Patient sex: M
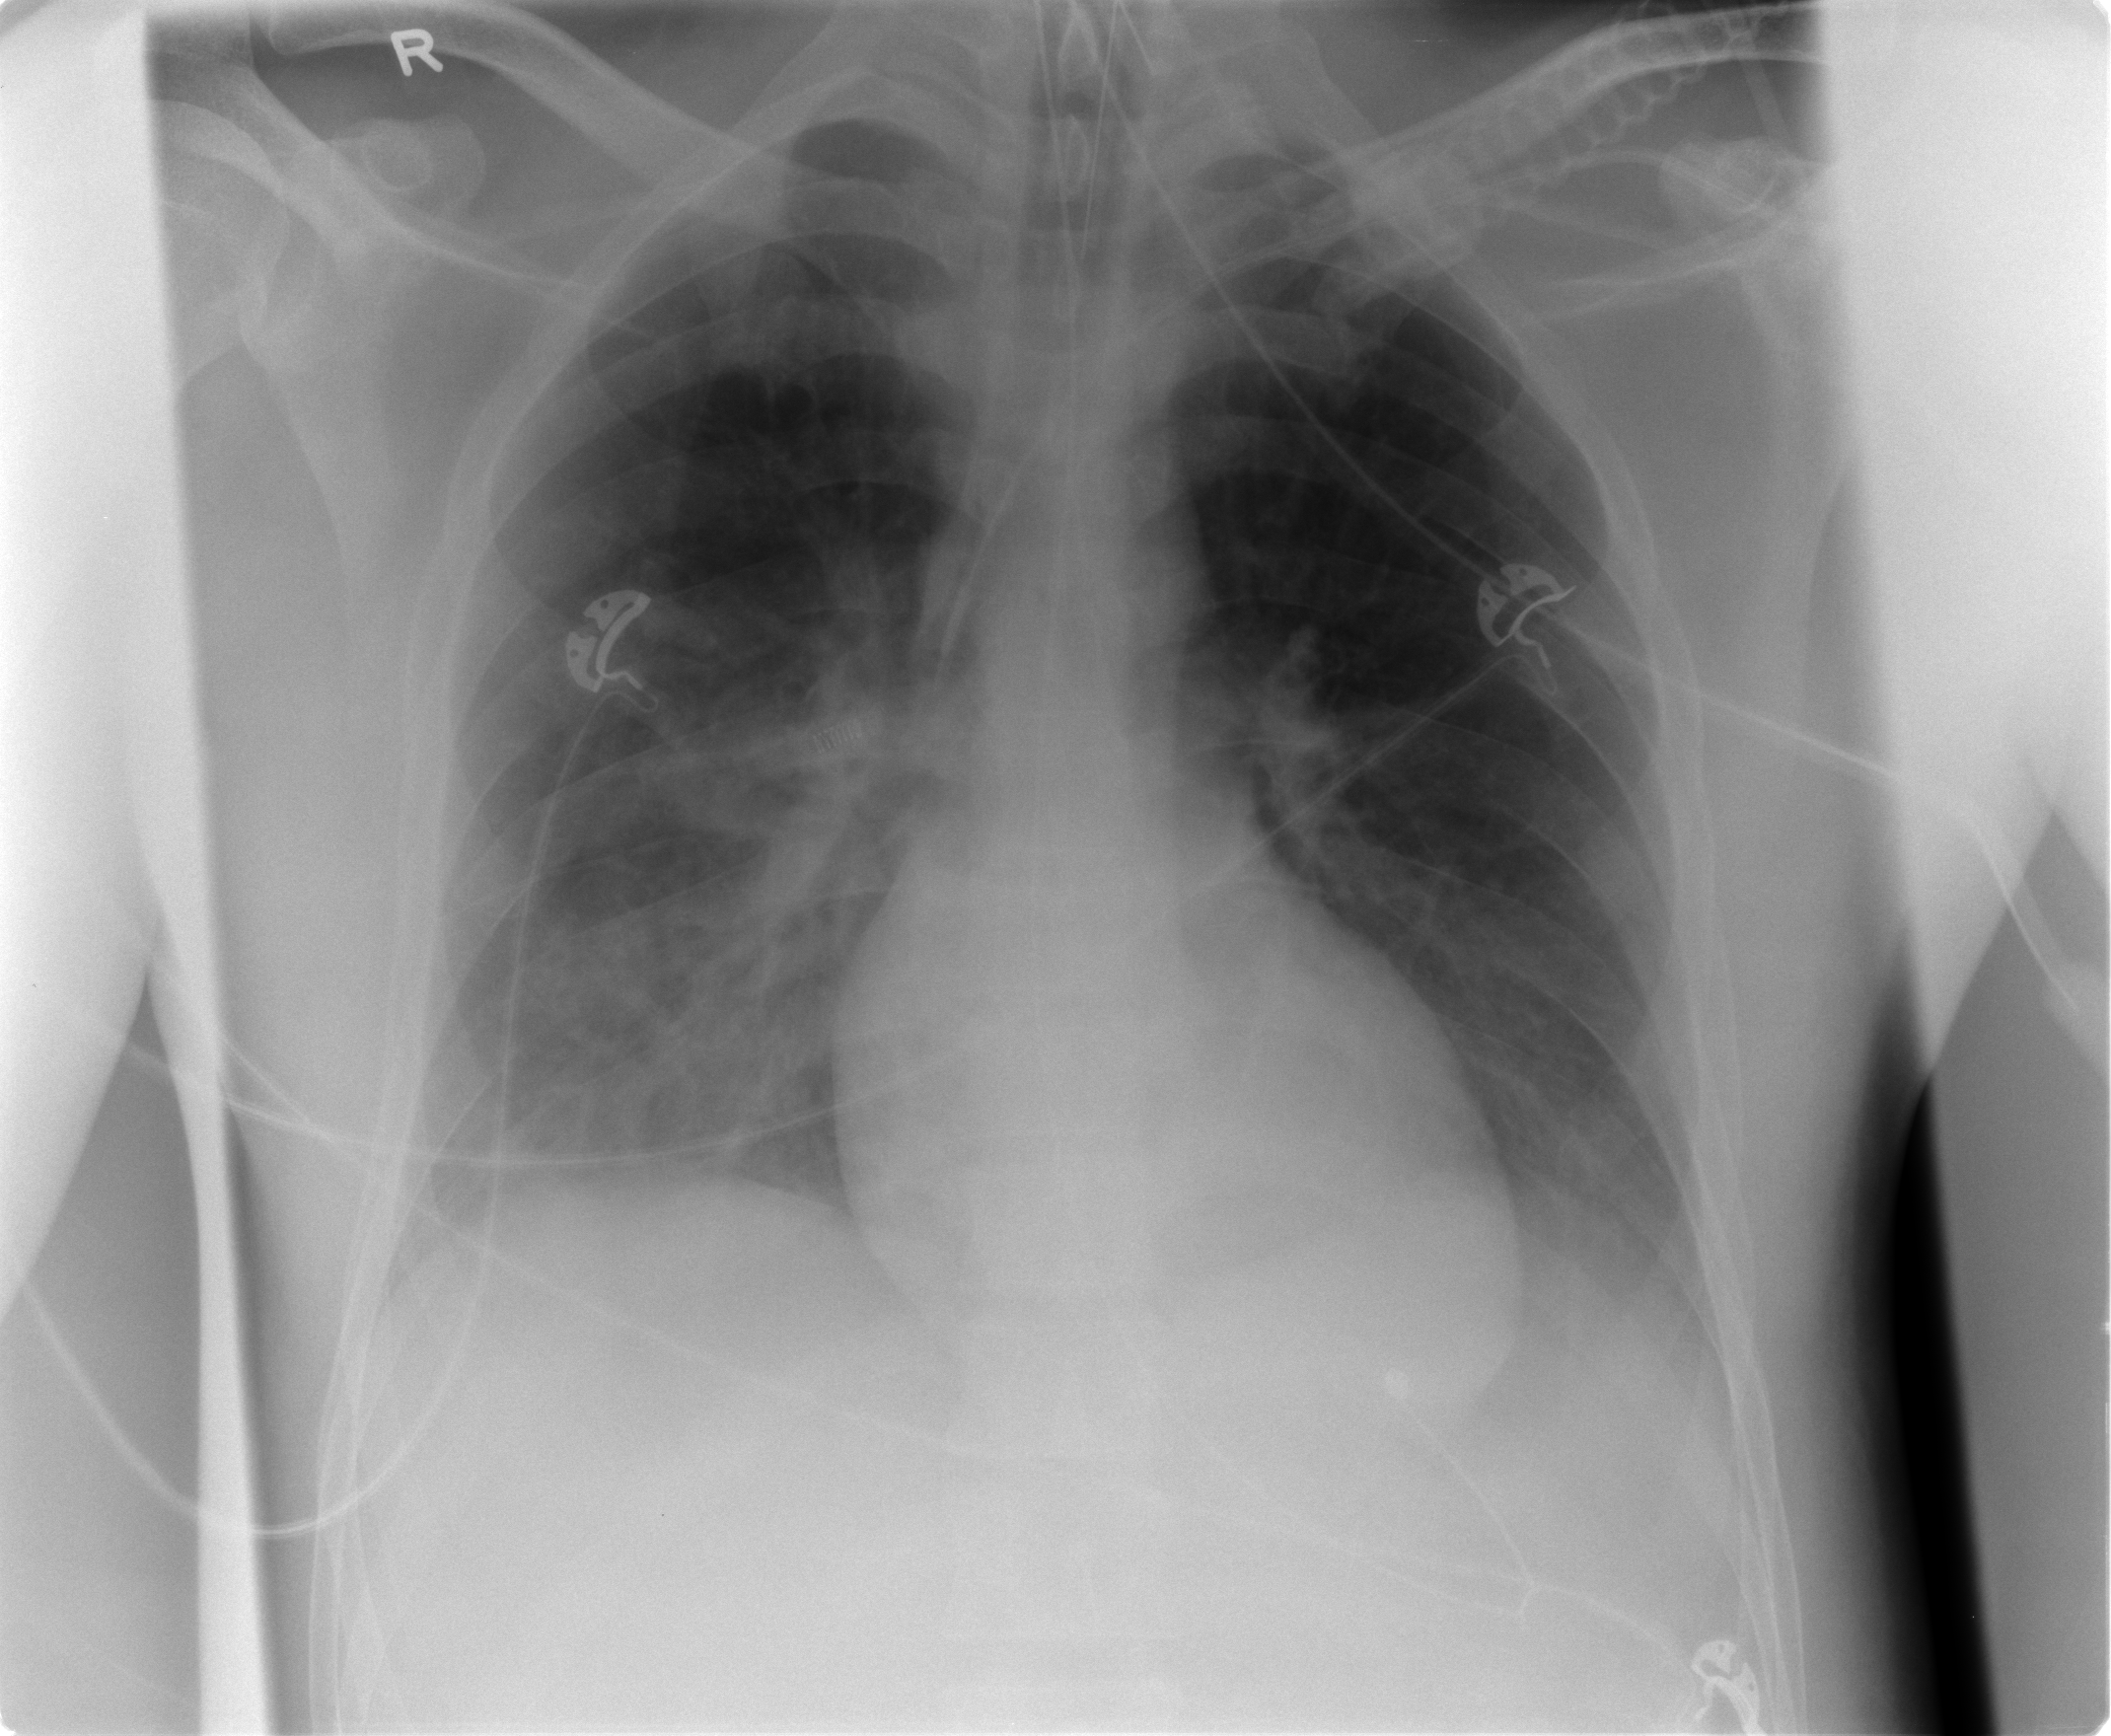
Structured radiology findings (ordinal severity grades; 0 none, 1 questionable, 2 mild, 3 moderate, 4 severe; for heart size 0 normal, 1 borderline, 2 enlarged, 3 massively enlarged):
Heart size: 0
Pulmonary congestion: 2
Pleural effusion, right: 2
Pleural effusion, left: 2
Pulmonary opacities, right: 2
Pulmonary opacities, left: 2
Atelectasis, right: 2
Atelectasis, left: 2